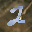
Label: 2